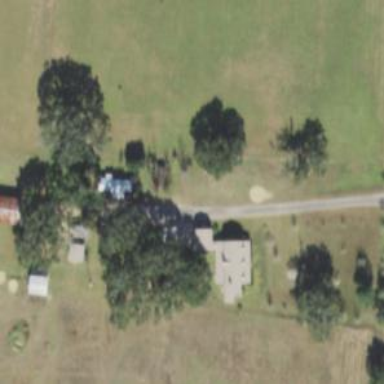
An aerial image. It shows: Driveway.